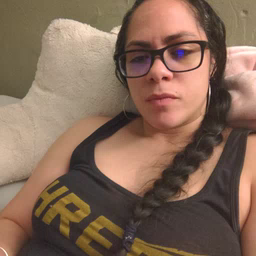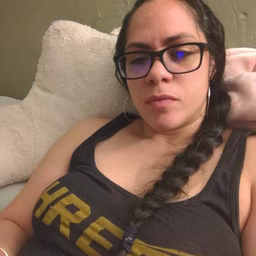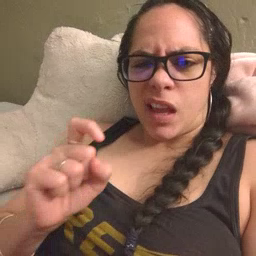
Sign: gift